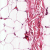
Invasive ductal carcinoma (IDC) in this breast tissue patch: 0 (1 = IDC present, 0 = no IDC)